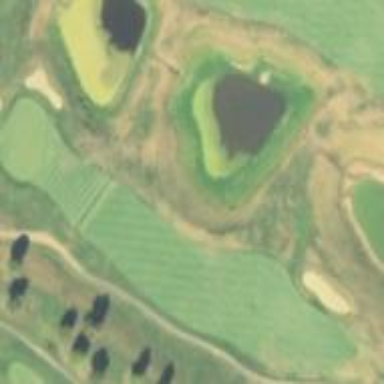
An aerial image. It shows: Water hazard in golf course. The hazard is natural water feature.